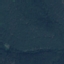
Land use / land cover: Forest